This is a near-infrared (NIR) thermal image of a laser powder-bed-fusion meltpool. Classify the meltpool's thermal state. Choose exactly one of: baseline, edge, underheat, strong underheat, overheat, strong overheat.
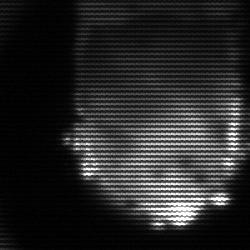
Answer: baseline